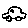
Label: car